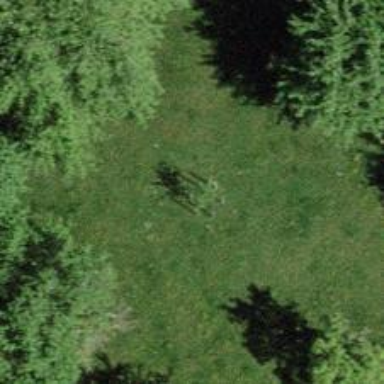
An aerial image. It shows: Beautiful tree in nature.